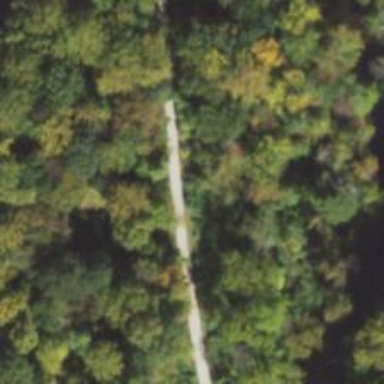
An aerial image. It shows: Culvert tunnel.